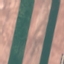
Land use / land cover: AnnualCrop